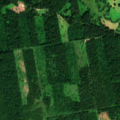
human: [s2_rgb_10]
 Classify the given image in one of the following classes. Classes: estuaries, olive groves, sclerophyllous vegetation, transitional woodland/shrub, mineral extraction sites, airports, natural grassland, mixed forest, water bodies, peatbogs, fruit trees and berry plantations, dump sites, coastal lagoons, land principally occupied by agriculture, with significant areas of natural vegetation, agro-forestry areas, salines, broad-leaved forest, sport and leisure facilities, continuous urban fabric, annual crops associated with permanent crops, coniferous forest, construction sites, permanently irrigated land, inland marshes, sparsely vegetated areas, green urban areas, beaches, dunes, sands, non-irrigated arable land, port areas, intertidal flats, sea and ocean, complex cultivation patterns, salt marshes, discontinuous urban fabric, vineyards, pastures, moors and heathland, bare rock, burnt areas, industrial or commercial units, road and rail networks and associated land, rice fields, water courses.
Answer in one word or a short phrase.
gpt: land principally occupied by agriculture, with significant areas of natural vegetation, broad-leaved forest, coniferous forest, mixed forest, transitional woodland/shrub